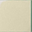
Piece: xx